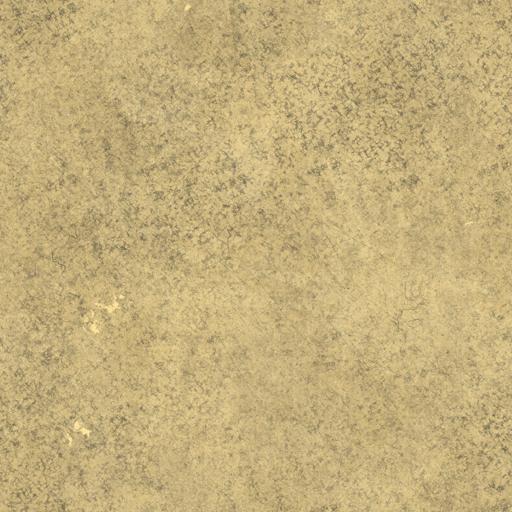
Tags: dirt dirty gold metal